Question: I want to draw around 7000 points in a map of Germany. I am interested in the points in Germany, the other points are not so interesting. How can this be made better so that you can see more?
The best thing would be a fullscreen plot (plot horizontal instead of vertical), and the points need to be smaller. Also it would be nice if there were the substates of Germany. But I don't know how this works.
Here's an image of what it looks like right now.

This is the code. There are only some sample points in it, the real points are retrieved from a file. But this shows the basic code.
'''
from mpl_toolkits.basemap import Basemap
import matplotlib.pyplot as plt
import numpy as np
plt.figure(1)
map = Basemap(projection='merc',
resolution='l',
llcrnrlat=44.0,
llcrnrlon=5.0,
urcrnrlat=57.0,
urcrnrlon=17)
map.drawcoastlines()
map.drawcountries()
map.fillcontinents(color='lightgray')
map.drawmapboundary()
long1 = np.array([ 13.404954, 11.581981, 9.993682, 8.682127, 6.960279,
6.773456, 9.182932, 12.373075, 13.737262, 11.07675 ,
7.465298, 7.011555, 12.099147, 9.73201 , 7.628279,
8.801694, 10.52677 , 8.466039, 8.239761, 10.89779 ,
8.403653, 8.532471, 7.098207, 7.216236, 9.987608,
7.626135, 11.627624, 6.852038, 10.686559, 8.047179,
8.247253, 6.083887, 7.588996, 9.953355, 10.122765])
lat1 = np.array([ 52.520007, 48.135125, 53.551085, 50.110922, 50.937531,
51.227741, 48.775846, 51.339695, 51.050409, 49.45203 ,
51.513587, 51.455643, 54.092441, 52.375892, 51.36591 ,
53.079296, 52.268874, 49.487459, 50.078218, 48.370545,
49.00689 , 52.030228, 50.73743 , 51.481845, 48.401082,
51.960665, 52.120533, 51.47512 , 53.865467, 52.279911,
49.992862, 50.775346, 50.356943, 49.791304, 54.323293])
x, y = map(long1, lat1)
map.plot(x,y,'o')
plt.show()
'''
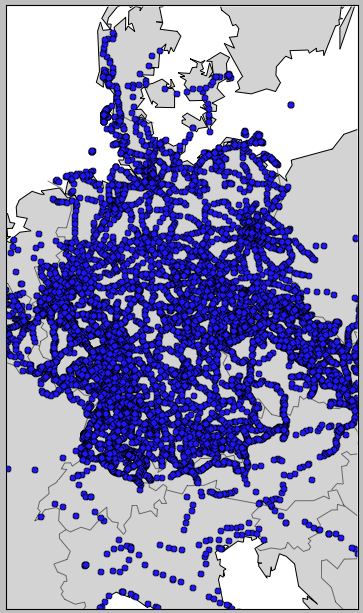
Answer: Those are several questions and it would be better to split them up.
In the mean time, Evan Mosseri already answered the question about the markersize. An alternative would be to simply use the dot-marker, as I'll show. He also showed how to maximize the figure, I'll use an alternative whereby the size of the figure is just predefined.
'''
import numpy as np
import matplotlib.pyplot as plt
from mpl_toolkits.basemap import Basemap
fig = plt.figure(figsize=(20,10)) # predefined figure size, change to your liking.
# But doesn't matter if you save to any vector graphics format though (e.g. pdf)
ax = fig.add_axes([0.05,0.05,0.9,0.85])
# These coordinates form the bounding box of Germany
bot, top, left, right = 5.87, 15.04, 47.26, 55.06 # just to zoom in to only Germany
map = Basemap(projection='merc', resolution='l',
llcrnrlat=left,
llcrnrlon=bot,
urcrnrlat=right,
urcrnrlon=top)
map.readshapefile('./DEU_adm/DEU_adm1', 'adm_1', drawbounds=True) # plots the state boundaries, read explanation below code
map.drawcoastlines()
map.fillcontinents(color='lightgray')
long1 = np.array([ 13.404954, 11.581981, 9.993682, 8.682127, 6.960279,
6.773456, 9.182932, 12.373075, 13.737262, 11.07675 ,
7.465298, 7.011555, 12.099147, 9.73201 , 7.628279,
8.801694, 10.52677 , 8.466039, 8.239761, 10.89779 ,
8.403653, 8.532471, 7.098207, 7.216236, 9.987608,
7.626135, 11.627624, 6.852038, 10.686559, 8.047179,
8.247253, 6.083887, 7.588996, 9.953355, 10.122765])
lat1 = np.array([ 52.520007, 48.135125, 53.551085, 50.110922, 50.937531,
51.227741, 48.775846, 51.339695, 51.050409, 49.45203 ,
51.513587, 51.455643, 54.092441, 52.375892, 51.36591 ,
53.079296, 52.268874, 49.487459, 50.078218, 48.370545,
49.00689 , 52.030228, 50.73743 , 51.481845, 48.401082,
51.960665, 52.120533, 51.47512 , 53.865467, 52.279911,
49.992862, 50.775346, 50.356943, 49.791304, 54.323293])
x, y = map(long1, lat1)
map.plot(x,y,'.') # Use the dot-marker or use a different marker, but specify the 'markersize'.
'''
The data that is at the basis for the states is obtained from a shapefile. These can be obtained from e.g. <URL>
That'll result in:
.
As for the final question: if you have coordinates in the arrays 'lat' and 'long' that are not within Germany, you'll have to filter them out. One way in which you could do this is to use the <URL>' and check if the returned result contains the dictionary key-value pair '"country": "Germany"'.